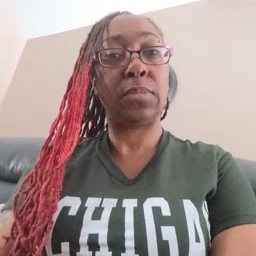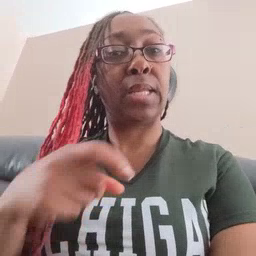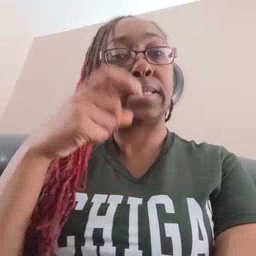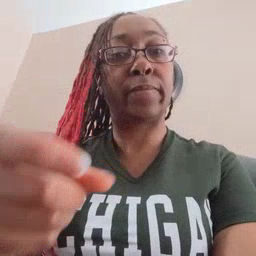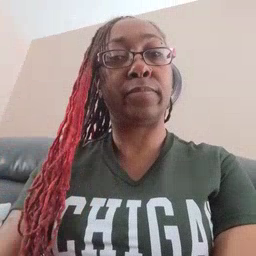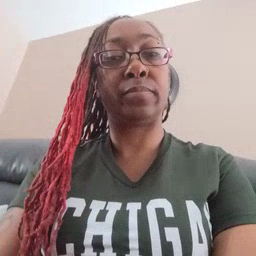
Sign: gift